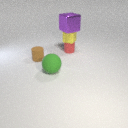
small brown rubber cylinder to the left of large green rubber sphere